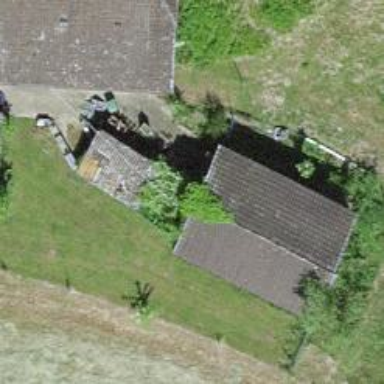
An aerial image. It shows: Rural barn.